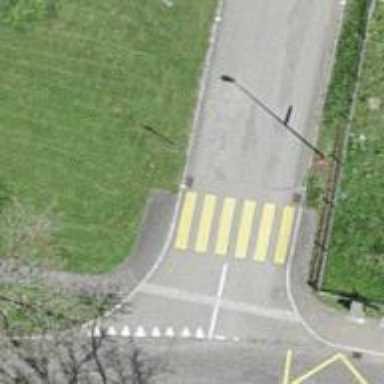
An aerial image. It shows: Marked crossing on the road.